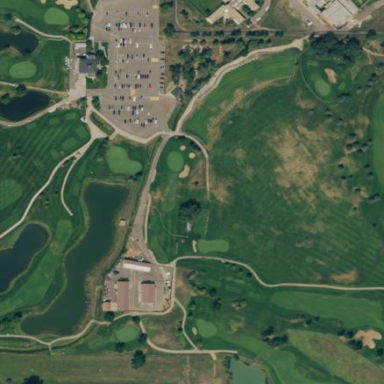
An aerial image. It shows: Golf course.